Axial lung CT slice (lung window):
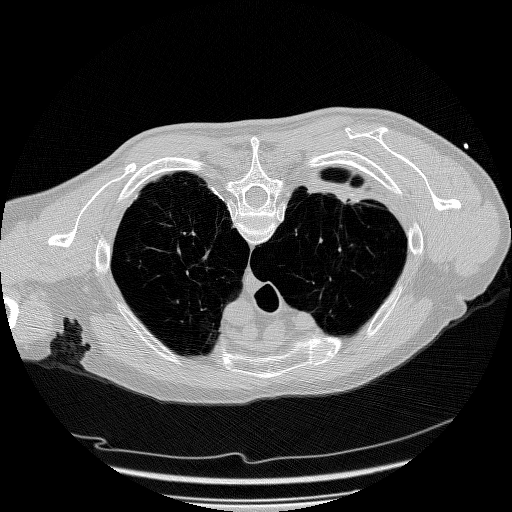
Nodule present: no